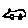
Label: car